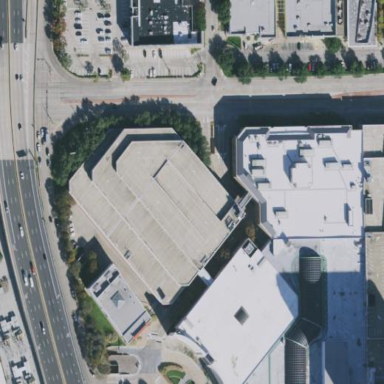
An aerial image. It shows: Department store building.